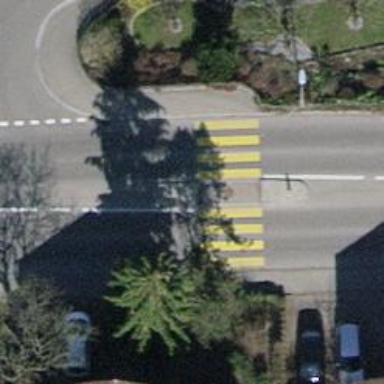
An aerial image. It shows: Traffic calming island.